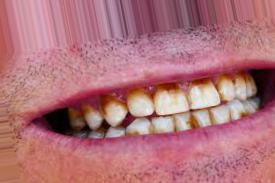
Condition: Tooth Discoloration